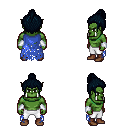
a pixel art fantasy rpg character, male body template, orc, green skin, blue tattered cape, white pants, raven short topknot hairstyle, white cloth bracers, brown shoes, four views (front, back, left, right), 2x2 character sprite sheet, small pixel art, hard edges, no anti-aliasing